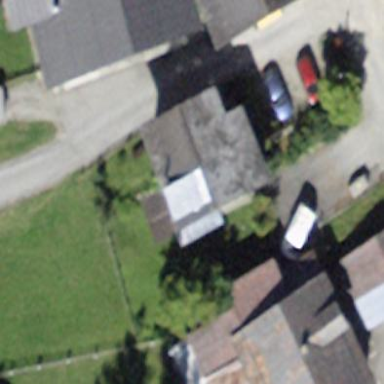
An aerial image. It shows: Building.